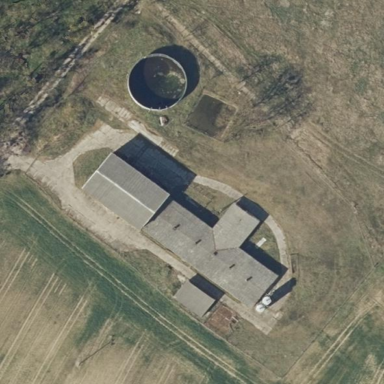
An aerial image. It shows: Farmyard area.